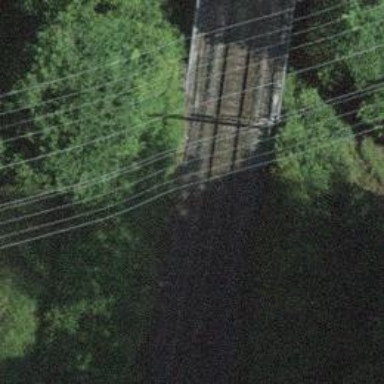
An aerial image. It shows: Single-track railway bridge with contact lines for electrification.